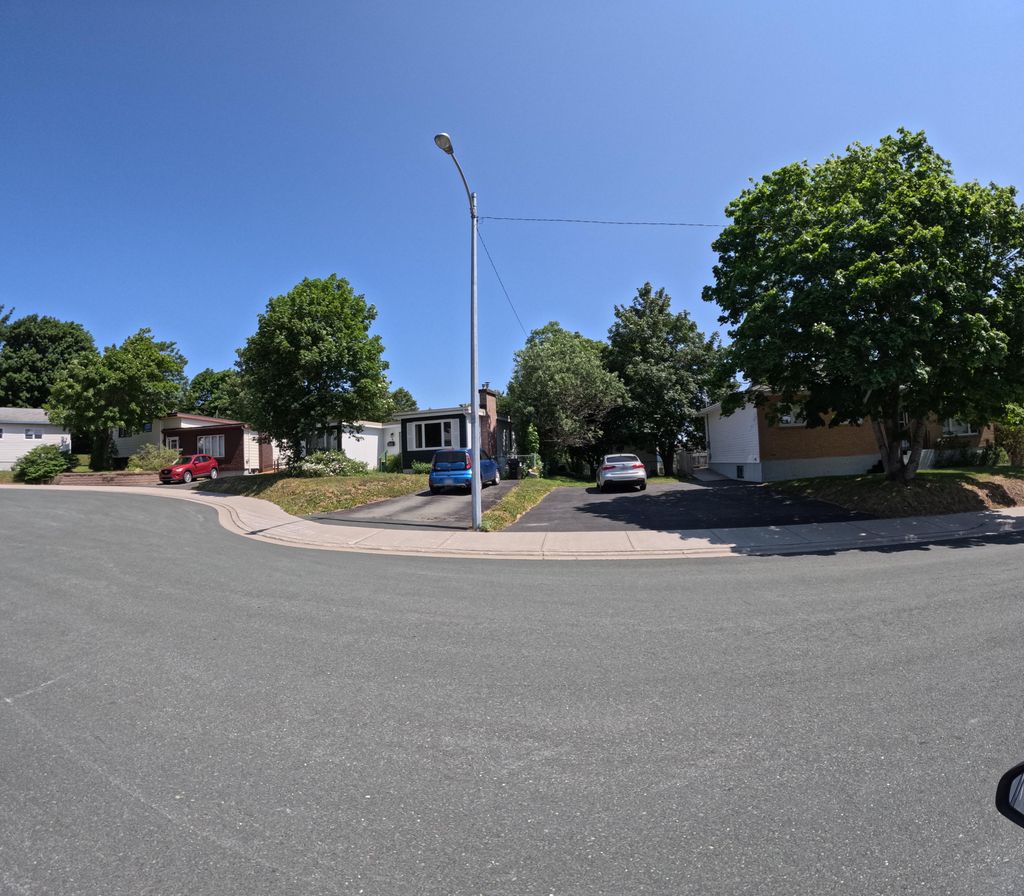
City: st_johns